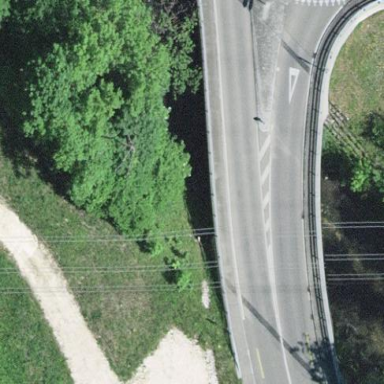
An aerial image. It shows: Man-made bridge.